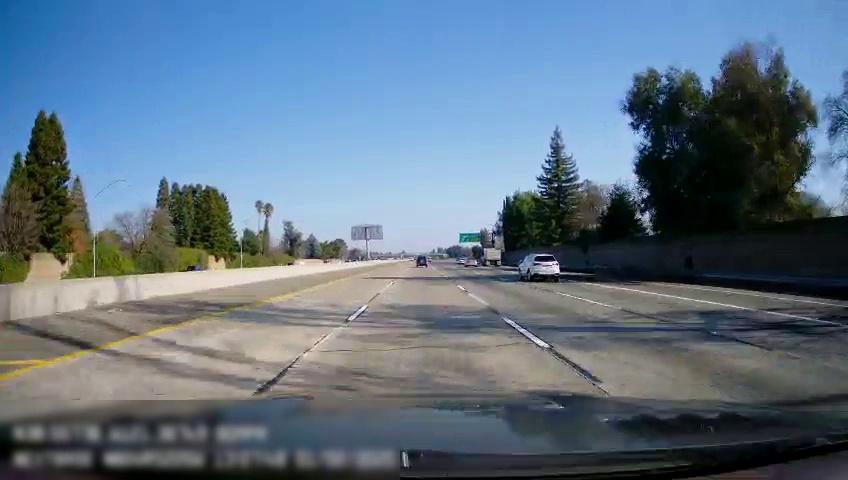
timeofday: Day
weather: Sunny
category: Drivable Space
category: Vehicles | Other LV
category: Vehicles | SUV
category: Vehicles | SUV
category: Vehicles | Truck
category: Vehicles | Car
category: Lanes | Current Lane
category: Lanes | Alternate Lane
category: Lanes | Alternate Lane
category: Lanes | Alternate Lane
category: Lanes | Alternate Lane
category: Lanes | Alternate Lane
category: Traffic | Signs